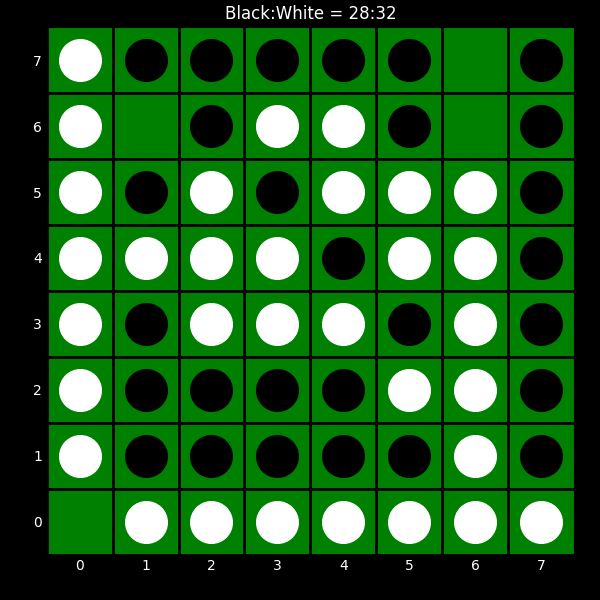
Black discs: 28
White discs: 32